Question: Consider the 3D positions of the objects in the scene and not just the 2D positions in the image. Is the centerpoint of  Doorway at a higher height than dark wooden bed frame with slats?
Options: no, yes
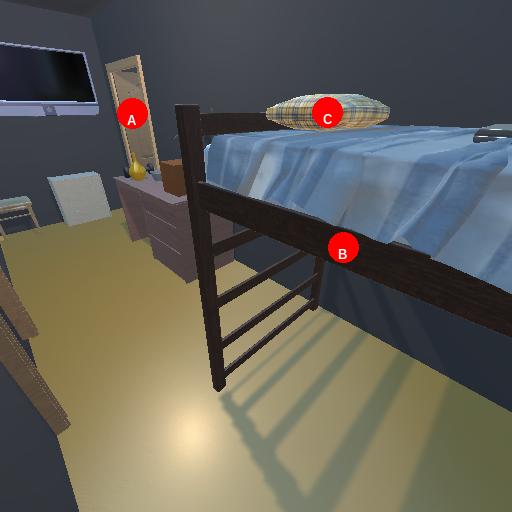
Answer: no